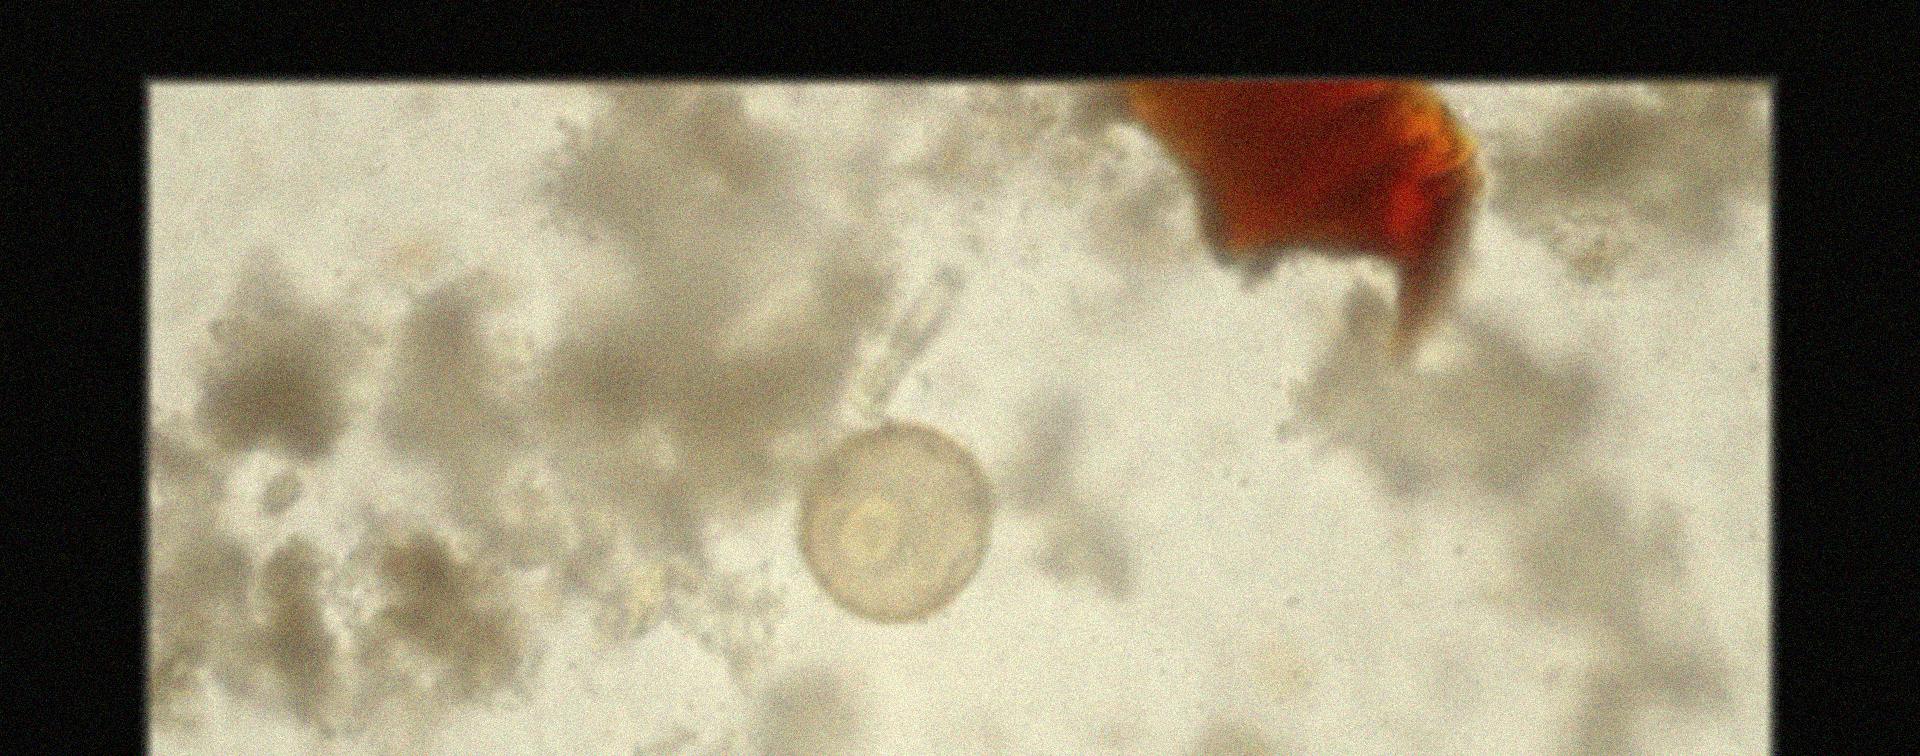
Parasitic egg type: Hymenolepis diminuta